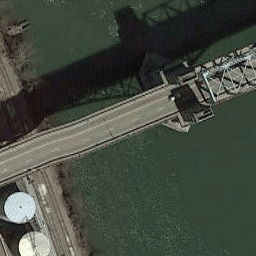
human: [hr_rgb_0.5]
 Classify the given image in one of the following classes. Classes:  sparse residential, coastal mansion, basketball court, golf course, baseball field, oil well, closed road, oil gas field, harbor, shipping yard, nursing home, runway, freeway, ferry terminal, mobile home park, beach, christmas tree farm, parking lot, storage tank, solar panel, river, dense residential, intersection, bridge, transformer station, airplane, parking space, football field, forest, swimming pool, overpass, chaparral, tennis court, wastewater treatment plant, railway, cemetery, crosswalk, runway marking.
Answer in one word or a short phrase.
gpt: bridge